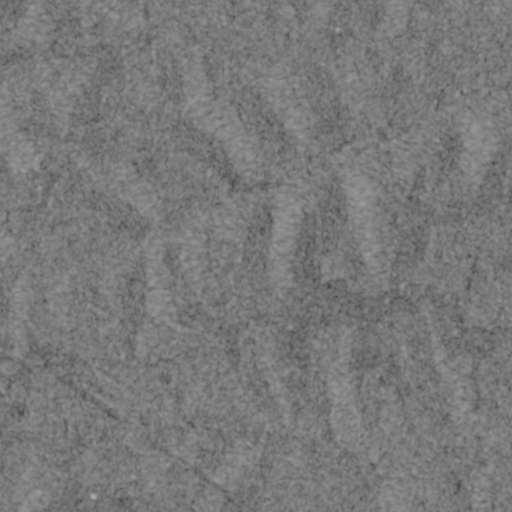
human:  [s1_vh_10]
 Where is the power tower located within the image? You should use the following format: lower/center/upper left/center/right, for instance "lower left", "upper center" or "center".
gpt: The power tower is located in the lower left of the image.
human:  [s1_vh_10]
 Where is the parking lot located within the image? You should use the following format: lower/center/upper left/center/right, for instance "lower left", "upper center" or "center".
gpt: There is no parking lot in the image.

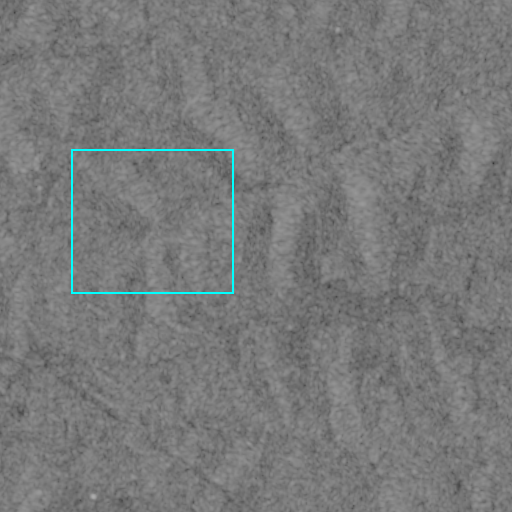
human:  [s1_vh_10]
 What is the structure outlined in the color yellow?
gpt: There is no yellow outline.
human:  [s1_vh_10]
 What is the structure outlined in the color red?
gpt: There is no structure outlined in red.